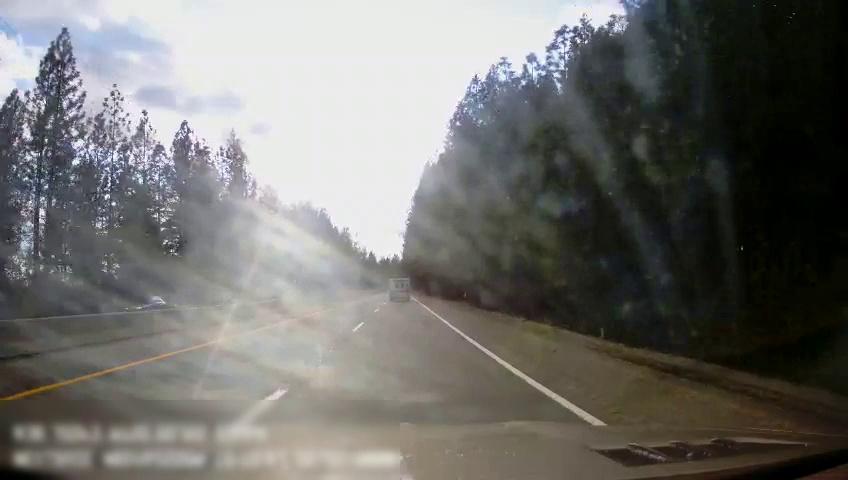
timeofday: Day
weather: Cloudy
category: Drivable Space
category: Drivable Space
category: Vehicles | Van
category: Lanes | Current Lane
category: Lanes | Alternate Lane
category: Lanes | Alternate Lane